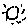
Label: sun